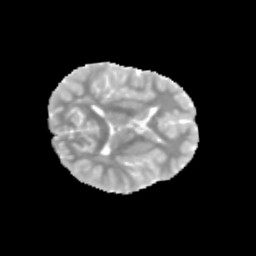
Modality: MD
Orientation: axial
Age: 10
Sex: male
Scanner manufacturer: siemens
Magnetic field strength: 3 T
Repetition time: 3.8 s
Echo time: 0.07 s